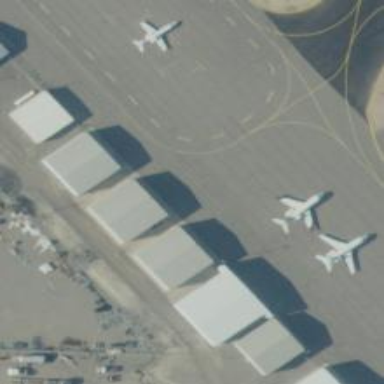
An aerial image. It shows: View of taxiway at the airport.